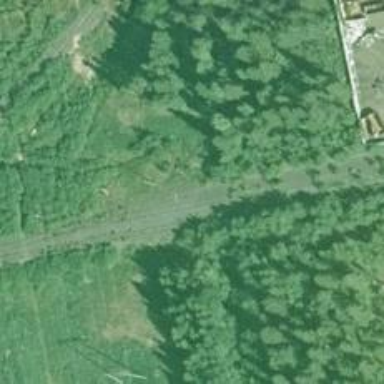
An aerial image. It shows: Abandoned railway.